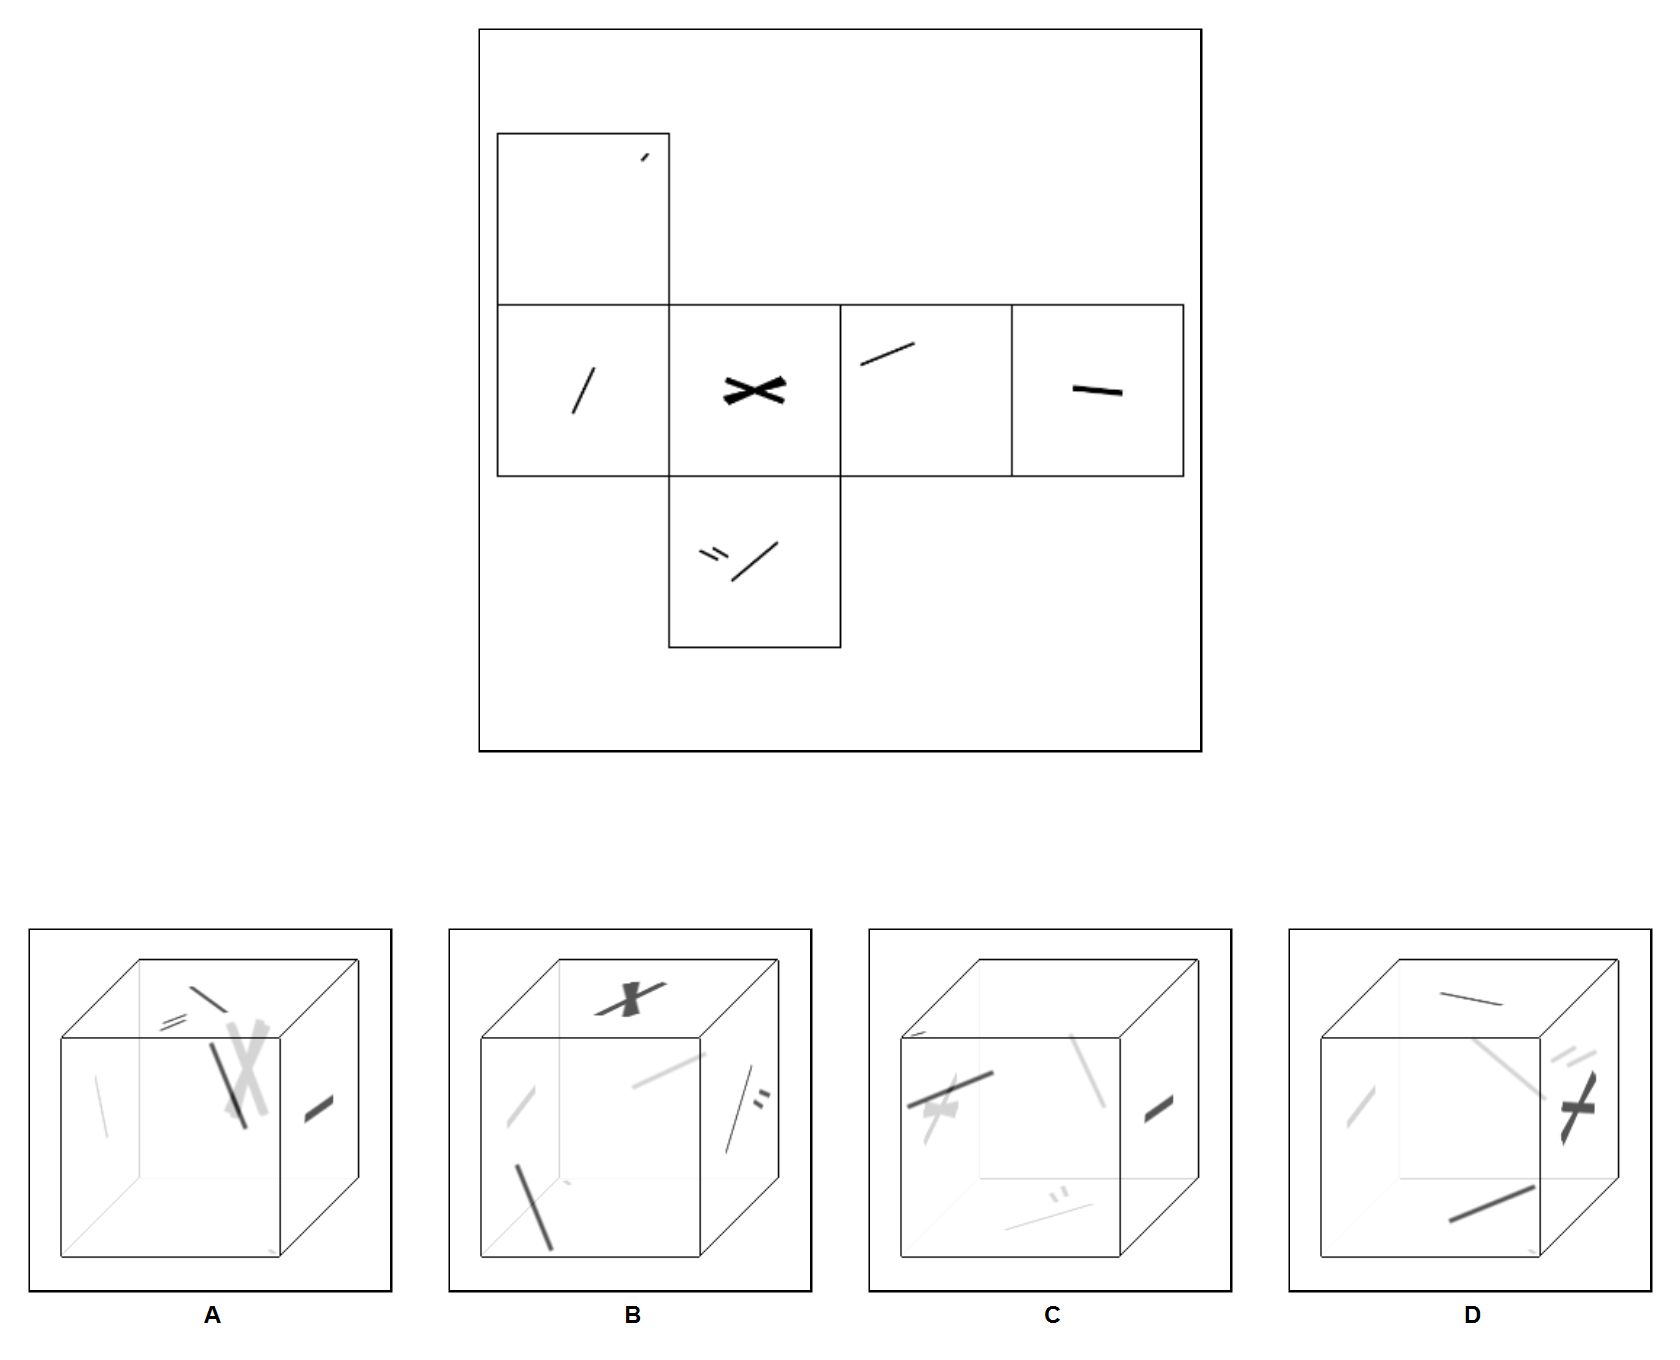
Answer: C